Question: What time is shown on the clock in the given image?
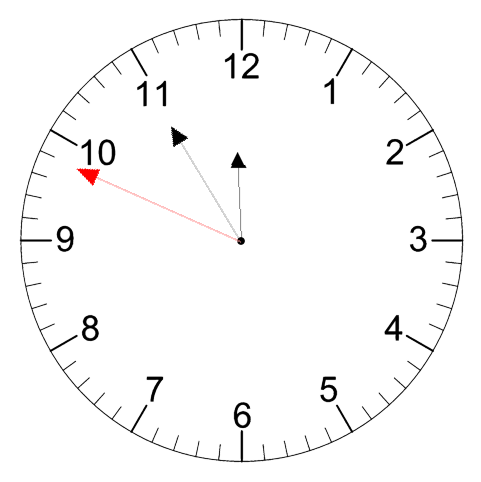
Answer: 11:54:49